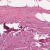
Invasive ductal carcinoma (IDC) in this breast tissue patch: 0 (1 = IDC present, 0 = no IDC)